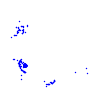
Particle: electron